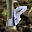
Label: 8